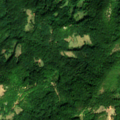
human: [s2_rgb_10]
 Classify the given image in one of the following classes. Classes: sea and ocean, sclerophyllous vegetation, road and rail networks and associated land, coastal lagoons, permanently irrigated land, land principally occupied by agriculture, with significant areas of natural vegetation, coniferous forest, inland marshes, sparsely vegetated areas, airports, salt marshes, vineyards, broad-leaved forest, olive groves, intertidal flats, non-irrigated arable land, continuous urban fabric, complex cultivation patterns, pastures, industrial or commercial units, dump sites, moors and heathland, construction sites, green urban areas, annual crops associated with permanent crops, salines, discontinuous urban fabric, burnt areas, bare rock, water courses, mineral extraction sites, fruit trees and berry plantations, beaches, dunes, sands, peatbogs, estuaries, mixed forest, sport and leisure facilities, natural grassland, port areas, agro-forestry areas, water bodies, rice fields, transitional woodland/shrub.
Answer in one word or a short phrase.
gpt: land principally occupied by agriculture, with significant areas of natural vegetation, broad-leaved forest, transitional woodland/shrub